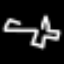
Label: airplane